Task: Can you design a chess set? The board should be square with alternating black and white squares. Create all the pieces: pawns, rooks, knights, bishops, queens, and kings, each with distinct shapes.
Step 3971:
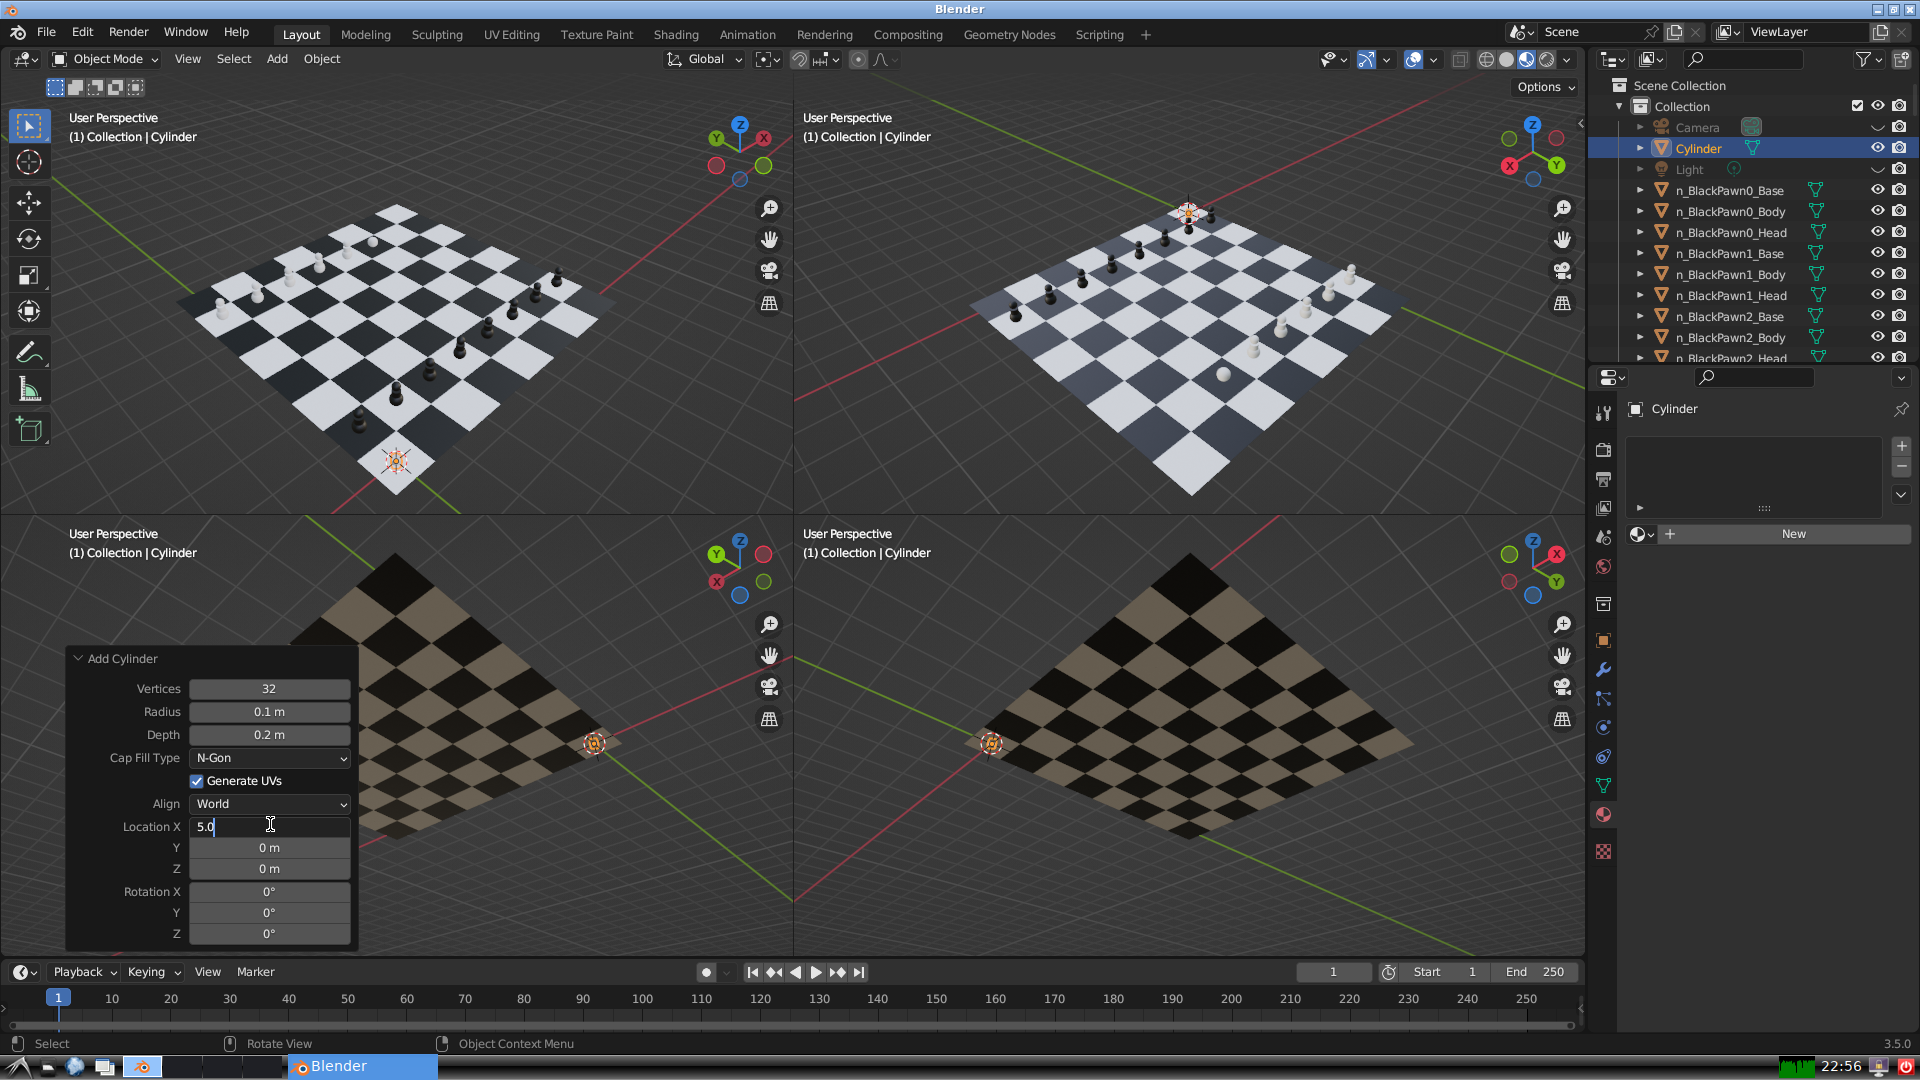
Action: {"key_press": ['Return']}